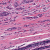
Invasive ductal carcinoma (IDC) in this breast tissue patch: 1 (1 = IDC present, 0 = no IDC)